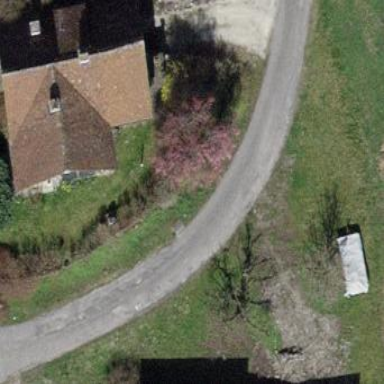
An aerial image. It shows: Detached building.